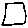
Label: square